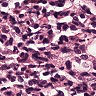
Metastatic tissue present: no